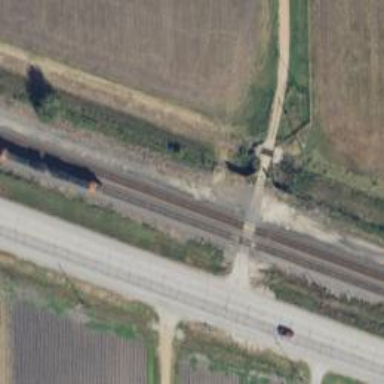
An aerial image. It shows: Railway level crossing.